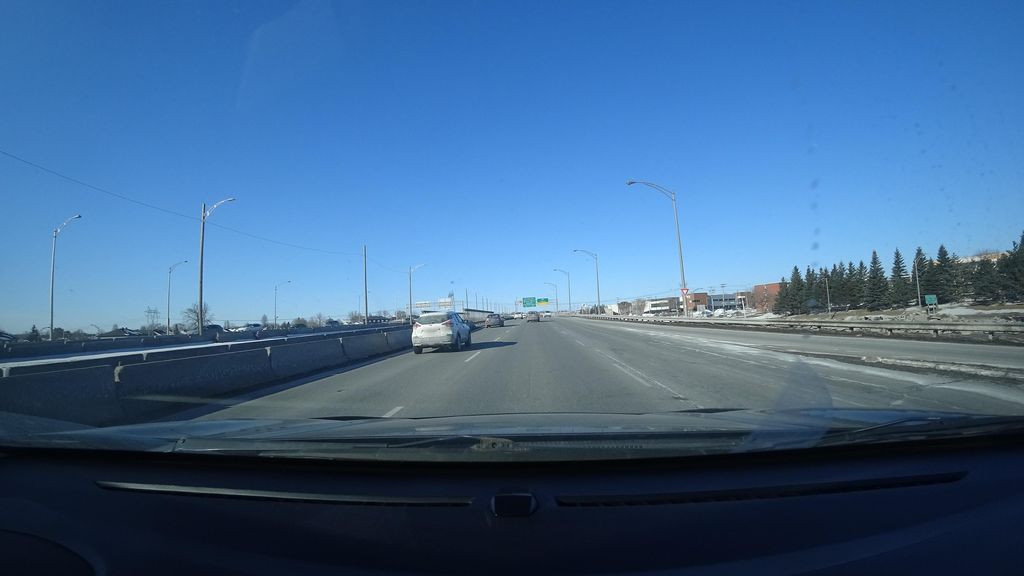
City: quebec_city